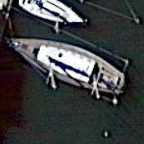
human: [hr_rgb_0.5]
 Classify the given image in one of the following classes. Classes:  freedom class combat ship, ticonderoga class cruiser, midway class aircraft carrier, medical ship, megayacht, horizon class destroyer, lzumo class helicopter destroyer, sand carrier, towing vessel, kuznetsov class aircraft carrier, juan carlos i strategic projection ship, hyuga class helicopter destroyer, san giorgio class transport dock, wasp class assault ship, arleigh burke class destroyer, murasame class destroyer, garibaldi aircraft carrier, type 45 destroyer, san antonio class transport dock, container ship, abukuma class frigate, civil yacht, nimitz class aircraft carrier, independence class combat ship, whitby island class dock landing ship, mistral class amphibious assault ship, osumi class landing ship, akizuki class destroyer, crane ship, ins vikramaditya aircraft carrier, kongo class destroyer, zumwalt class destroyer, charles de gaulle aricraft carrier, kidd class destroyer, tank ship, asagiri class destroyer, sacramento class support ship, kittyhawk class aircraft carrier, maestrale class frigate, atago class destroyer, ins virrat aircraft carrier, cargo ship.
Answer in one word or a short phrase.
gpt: Civil yacht